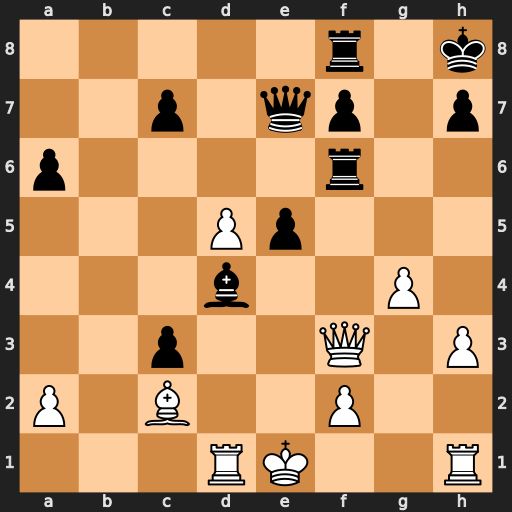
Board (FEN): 5r1k/2p1qp1p/p4r2/3Pp3/3b2P1/2p2Q1P/P1B2P2/3RK2R
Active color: w
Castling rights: K
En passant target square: -
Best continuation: Qe4 Bxf2+ Ke2